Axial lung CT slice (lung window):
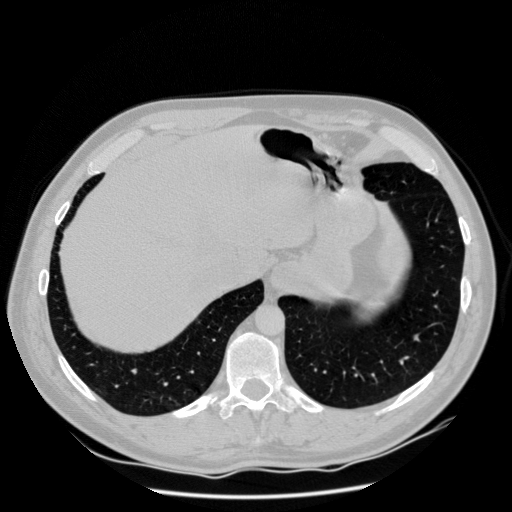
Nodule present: no